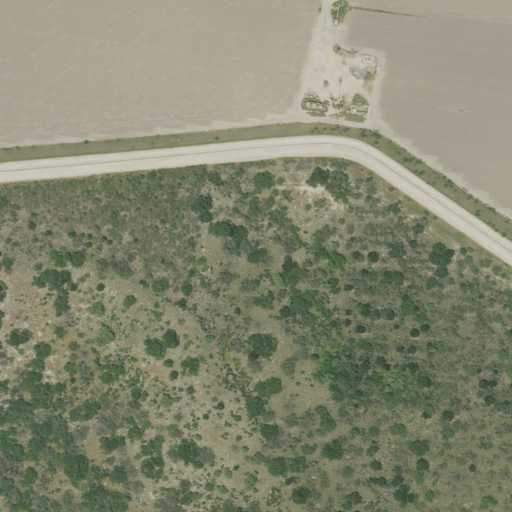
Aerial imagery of levee in Texas named Monterrey Banco Number 89 containing cultivated crops, mixed forest, pasture, shrub, deciduous forest, woody wetlands, open development, medium intensity development, low intensity development, herbaceous wetlands, and high intensity development